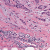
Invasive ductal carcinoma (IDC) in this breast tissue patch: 1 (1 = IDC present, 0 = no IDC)